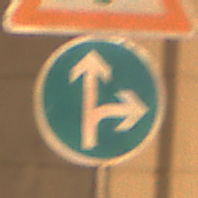
Verkehrszeichen: VorgeschriebeneFahrtrichtungGeradeausOderRechts
Zusatzzeichen oben: Lichtzeichenanlage
Umgebung: Outdoor, Urban
Tageszeit: Night
Wetter: Clear
Licht: Artificial
Jahreszeit: NotSpecified
Kontrast: HighContrast